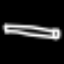
Label: pencil